Question: Is there a way to style Tooltips in Google chart API? I've managed to only change the color of text using <URL>:

Test playground <URL>
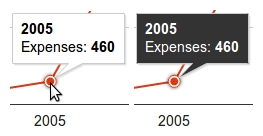
Answer: I found a solution through serendipity:
'''
<style>
path {
fill: yellow;
}
</style>
'''
Anyway, I did not find any configuration option for background in the google charts API.